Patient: sex F, age 52
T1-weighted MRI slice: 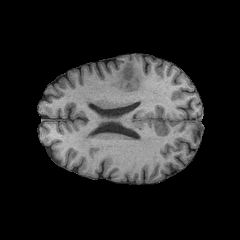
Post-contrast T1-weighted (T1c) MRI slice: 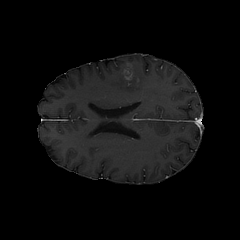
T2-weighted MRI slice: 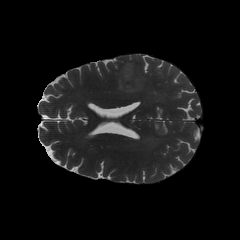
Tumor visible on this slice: yes
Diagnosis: Glioblastoma, IDH-wildtype
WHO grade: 4